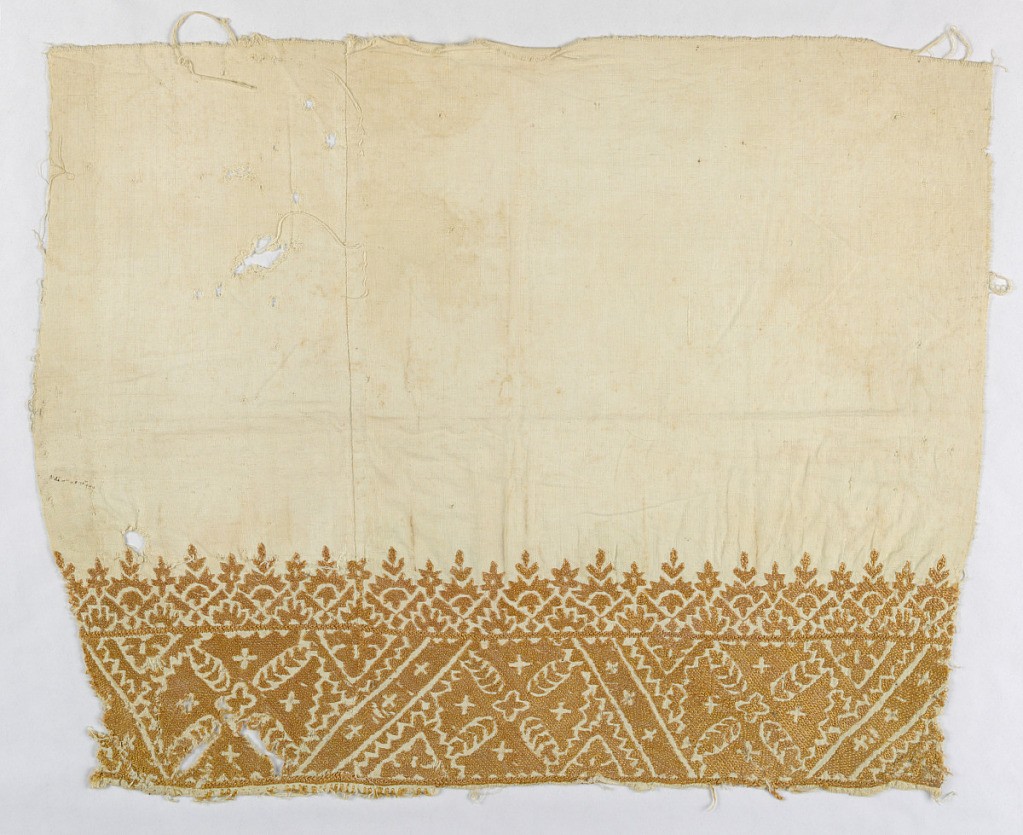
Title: Panel
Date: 19th century
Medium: cotton, silk Technique: embroidered
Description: Short panel of coarse cotton embroidered in orange silk at one side. Conventionalized open flower, zigzag and stylized plant forms.